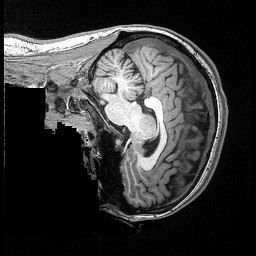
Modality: T1w
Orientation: sagittal
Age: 21
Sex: female
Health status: healthy
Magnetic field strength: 3 T
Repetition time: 2.53 s
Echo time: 0.00331 s